Interaction volume radius: 5 \u00c5
Interaction volume height: 35 \u00c5
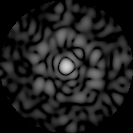
Disorder parameter: 0.8127